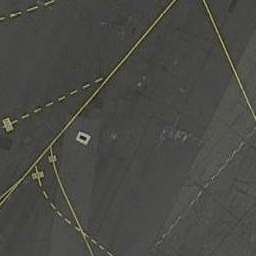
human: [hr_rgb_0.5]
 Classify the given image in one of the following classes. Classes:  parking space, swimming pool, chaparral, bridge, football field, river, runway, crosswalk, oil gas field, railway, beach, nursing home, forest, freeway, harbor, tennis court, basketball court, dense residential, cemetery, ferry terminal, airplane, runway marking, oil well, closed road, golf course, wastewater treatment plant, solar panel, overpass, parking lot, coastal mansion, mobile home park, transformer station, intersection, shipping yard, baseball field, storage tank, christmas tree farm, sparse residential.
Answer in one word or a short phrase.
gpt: runway marking